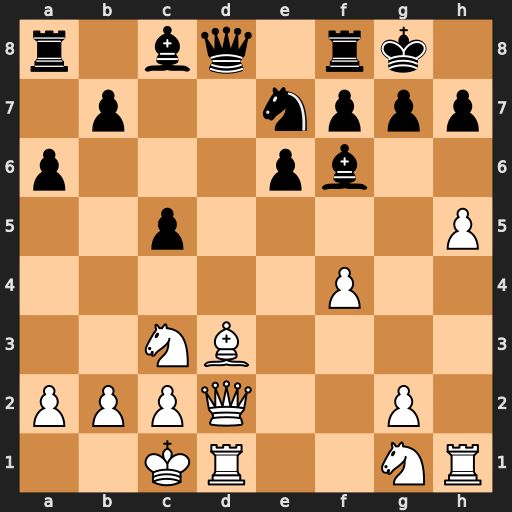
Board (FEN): r1bq1rk1/1p2nppp/p3pb2/2p4P/5P2/2NB4/PPPQ2P1/2KR2NR
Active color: w
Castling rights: -
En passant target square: -
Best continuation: Bxh7+ Kxh7 Qxd8 Rxd8 Rxd8